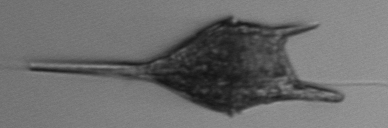
Label: Tripos_lineatus